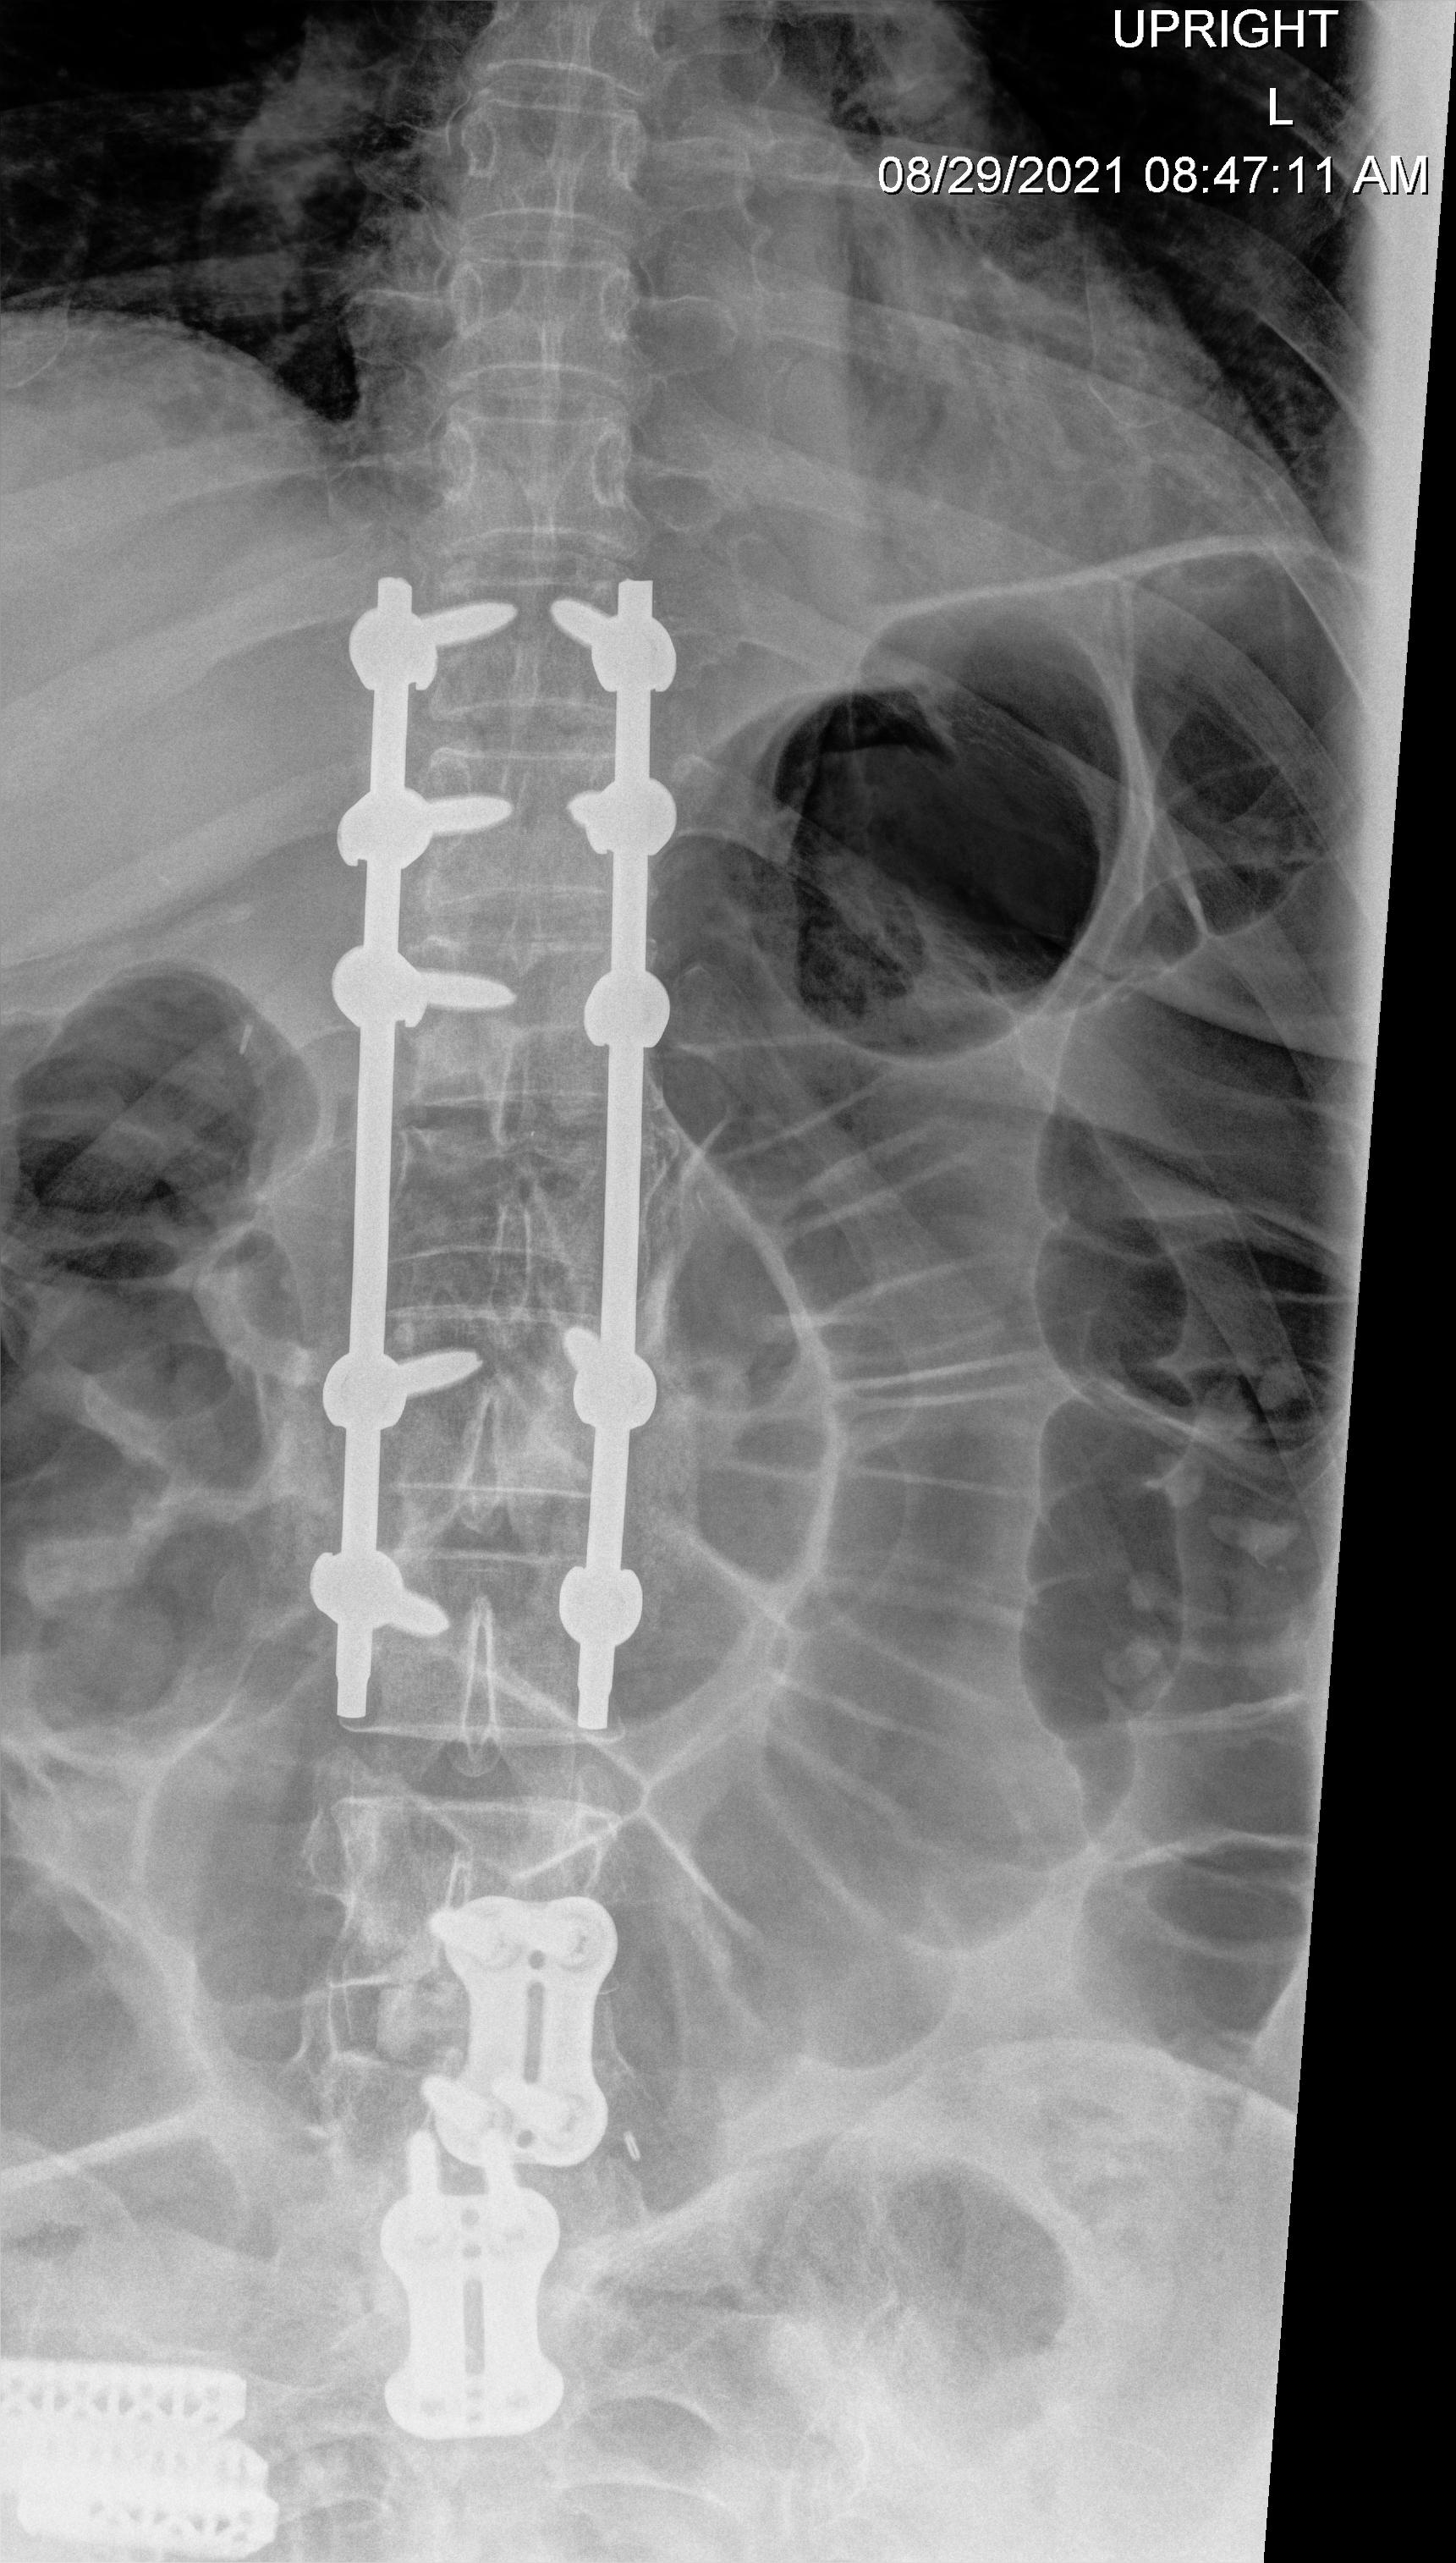
View: AP
Implant manufacturer: Styker everest (K2M)